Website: walmart
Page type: address-validator
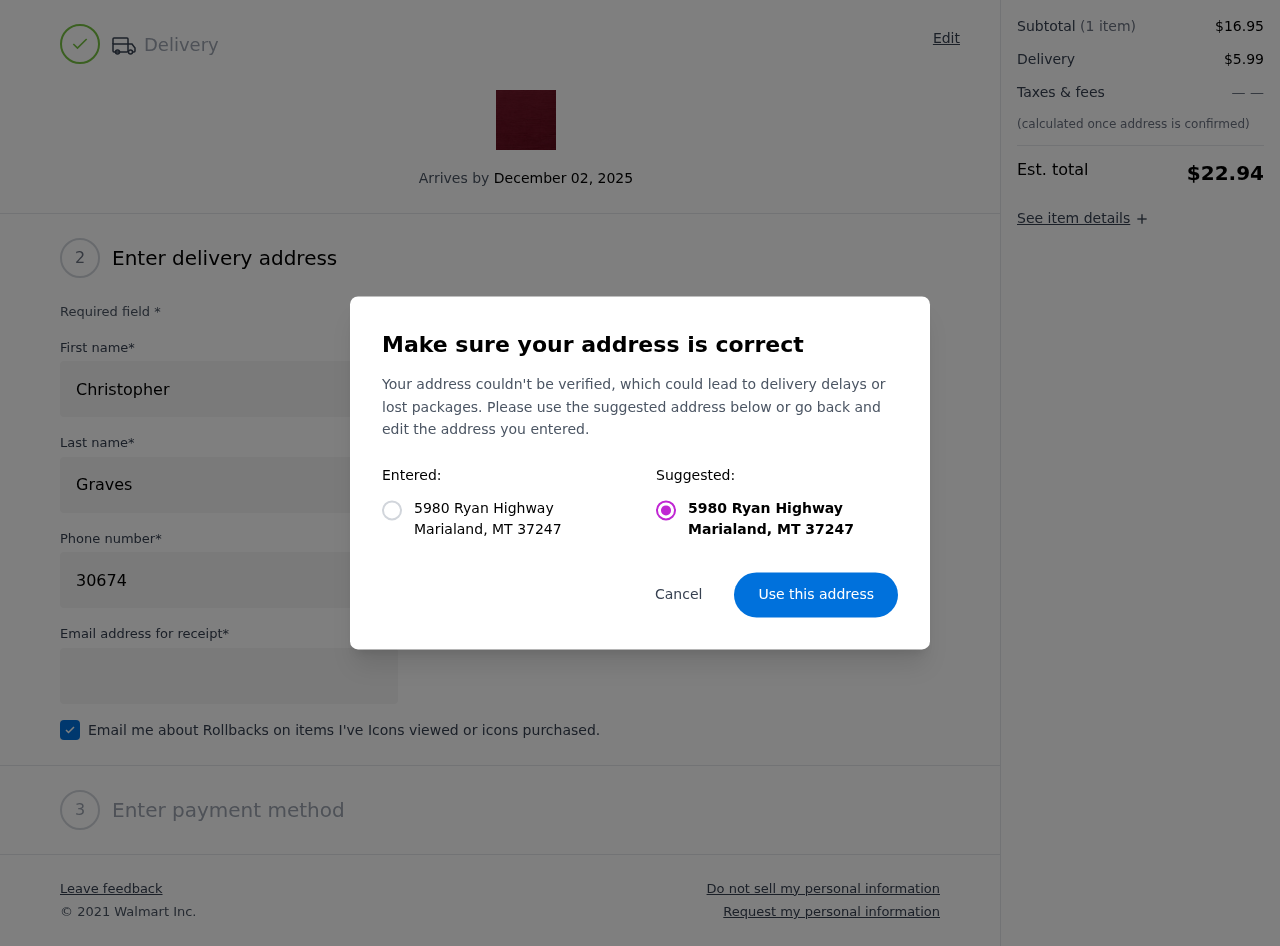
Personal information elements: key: PII_CITY
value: Marialand
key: PII_POSTCODE
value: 37247
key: PII_STATE_ABBR
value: MT
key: PII_STREET
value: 5980 Ryan Highway
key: PII_FIRSTNAME
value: Christopher
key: PII_LASTNAME
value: Graves
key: PII_STREET2
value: Apt. 666
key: PII_PHONE
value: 3067410740
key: PII_EMAIL
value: christopher_graves@hotmail.com
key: PII_POSTCODE_FULL
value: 37247
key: PII_POSTCODE_NUMERIC
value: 37247
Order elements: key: ORDER_DELIVERY_DATE
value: December 02, 2025
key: ORDER_SUBTOTAL
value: $16.95
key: ORDER_SHIPPING_COST
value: $5.99
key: ORDER_TOTAL
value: $22.94